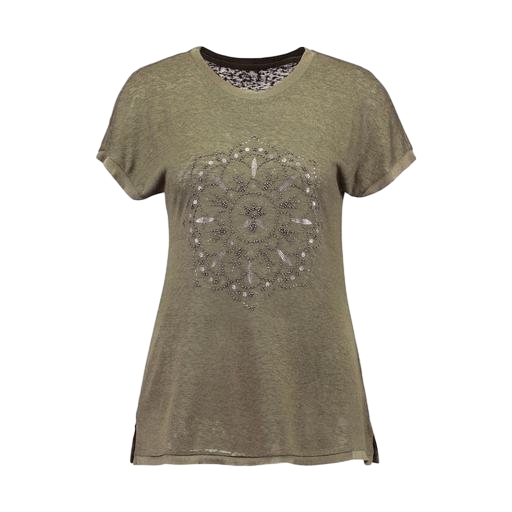
blue plus size medallion-print t-shirt only macy, blue pima medallion-print t-shirt only macy, green print t-shirt, white background